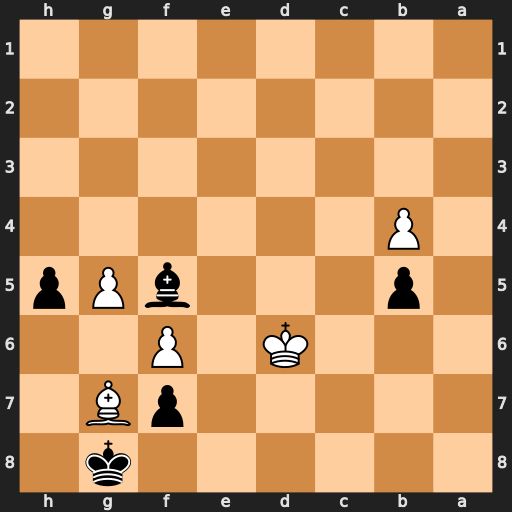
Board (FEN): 6k1/5pB1/3K1P2/1p3bPp/1P6/8/8/8
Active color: b
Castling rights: -
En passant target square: -
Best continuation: h4 Ke5 h3